Question: My application handles some events and do some task related to that event, even if application is in background. I am using receivers.
I want to show notification when an event starts or end.
But I need to show notification on home screen not on notification bar.
But user will not able to notice any changes in information on app widget easily, because this does not do any eye catching effect.
But this having time limitation to show, I want to show notification until user close.
So what should be the option? How can I do my task?
Please refer below image, as what I want

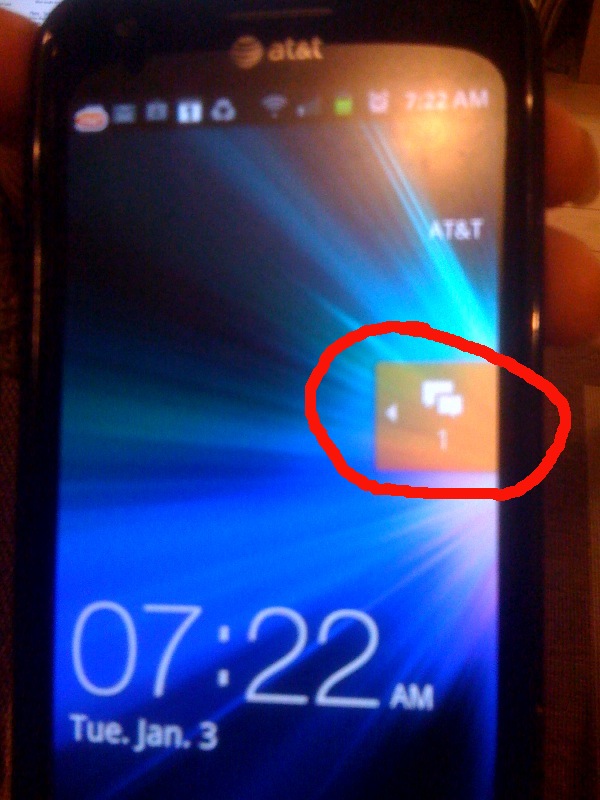
Answer: Unfortunately, you've explored all the possible options. What you want to achieve is not provided intentionally because it will make for very bad user experience. Imagine a notification (of the kind that you want) popping up when you are looking at an email!
, you can do a lot of things.
, there are only two options
- -